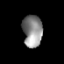
Tissue: prostate
Cell type: T cells
Senescence score: 0.3212
Nuclear area (px): 614
Mean DAPI intensity: 139.847